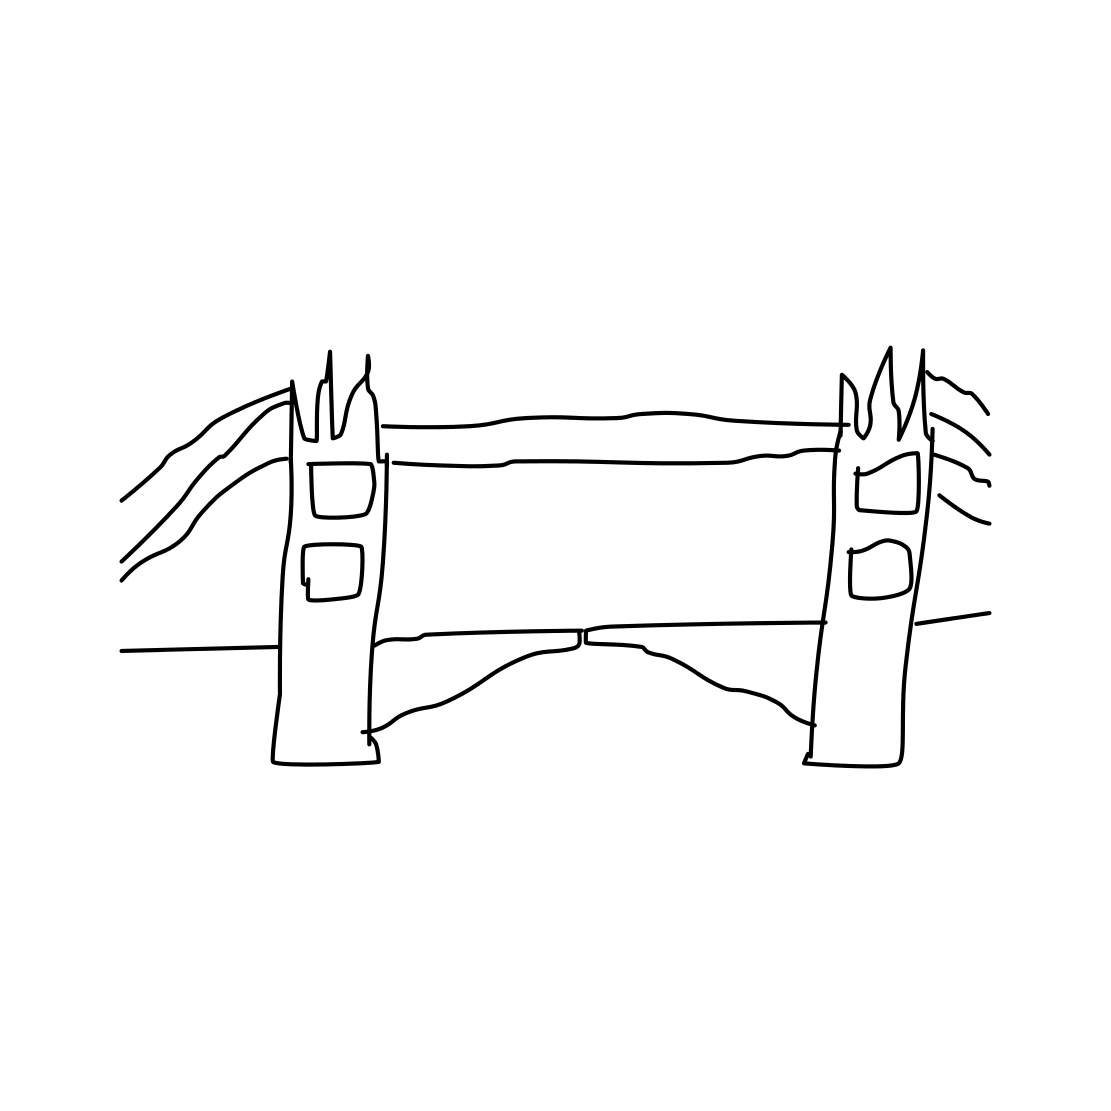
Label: bridge